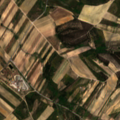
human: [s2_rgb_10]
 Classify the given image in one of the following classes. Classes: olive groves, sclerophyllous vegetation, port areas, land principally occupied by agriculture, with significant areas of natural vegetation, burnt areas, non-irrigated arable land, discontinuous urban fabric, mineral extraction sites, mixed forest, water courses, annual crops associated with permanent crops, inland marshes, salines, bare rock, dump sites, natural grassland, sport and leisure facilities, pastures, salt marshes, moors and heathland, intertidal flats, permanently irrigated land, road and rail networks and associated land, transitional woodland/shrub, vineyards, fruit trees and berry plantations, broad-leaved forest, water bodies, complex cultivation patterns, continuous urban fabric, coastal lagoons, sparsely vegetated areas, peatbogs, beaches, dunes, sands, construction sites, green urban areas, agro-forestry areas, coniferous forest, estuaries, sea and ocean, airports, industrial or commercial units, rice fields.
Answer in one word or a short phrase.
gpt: vineyards, land principally occupied by agriculture, with significant areas of natural vegetation